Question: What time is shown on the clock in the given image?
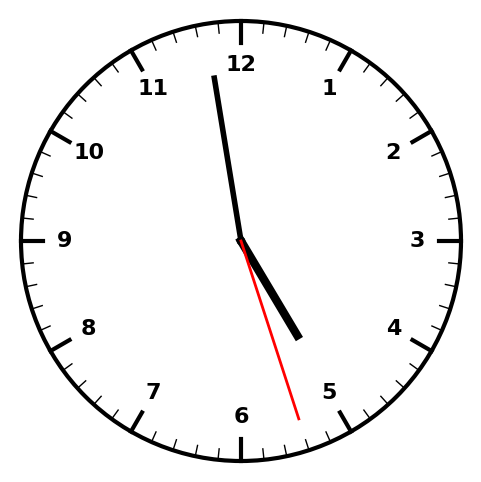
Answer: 04:58:27